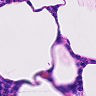
Metastatic tissue present: no